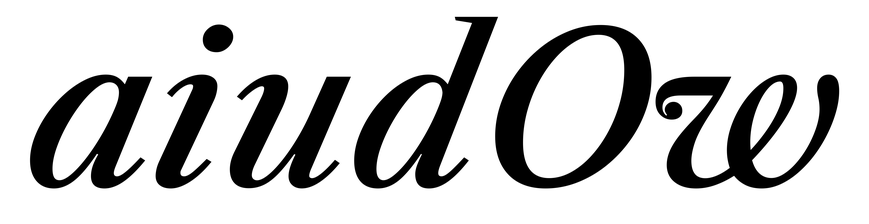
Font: LibreCaslonText-Italic_Medium_Italic